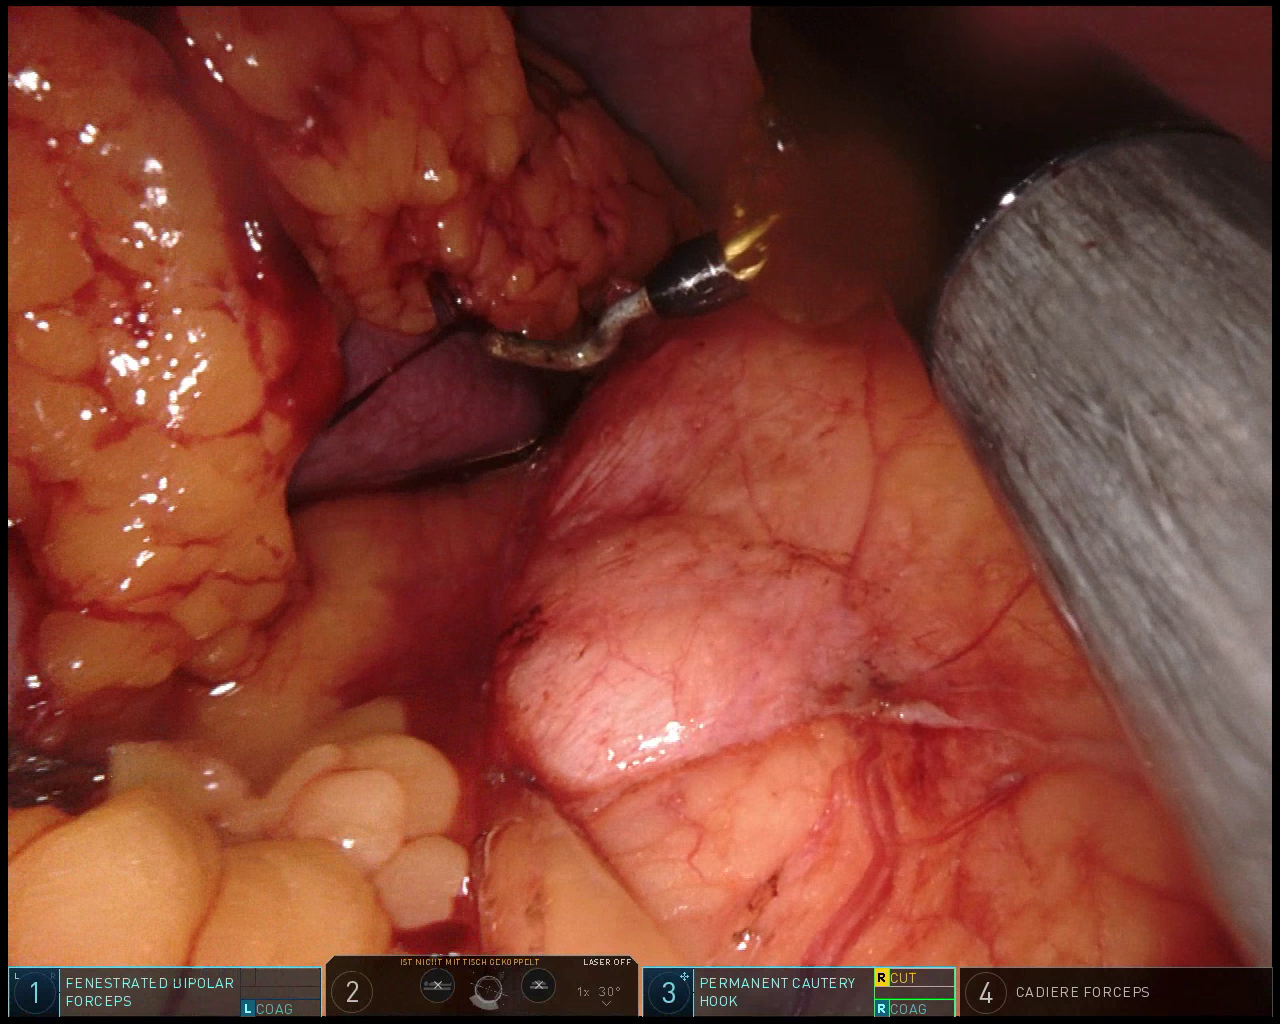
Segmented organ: abdominal_wall
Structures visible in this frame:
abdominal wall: yes
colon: no
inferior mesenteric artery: no
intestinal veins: no
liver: no
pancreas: no
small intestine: no
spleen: yes
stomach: no
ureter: no
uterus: no
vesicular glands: no